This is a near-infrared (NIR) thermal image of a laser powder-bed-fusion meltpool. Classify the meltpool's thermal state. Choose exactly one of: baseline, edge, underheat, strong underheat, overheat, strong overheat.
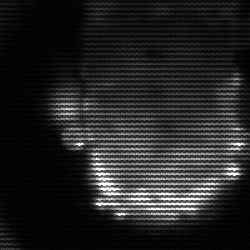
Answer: baseline